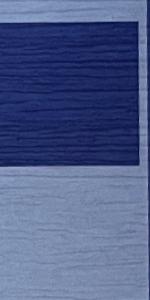
Label: Empty